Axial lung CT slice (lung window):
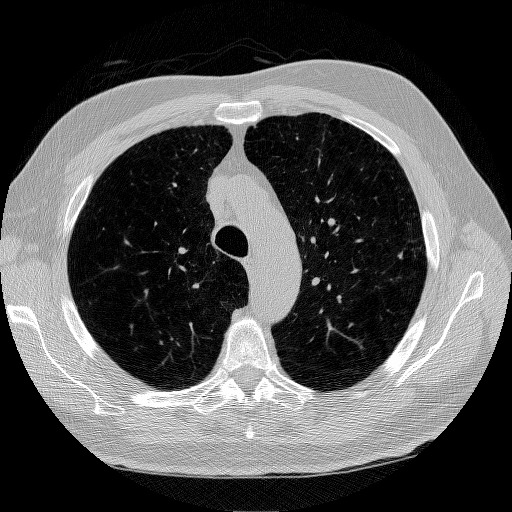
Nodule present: no